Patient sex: M
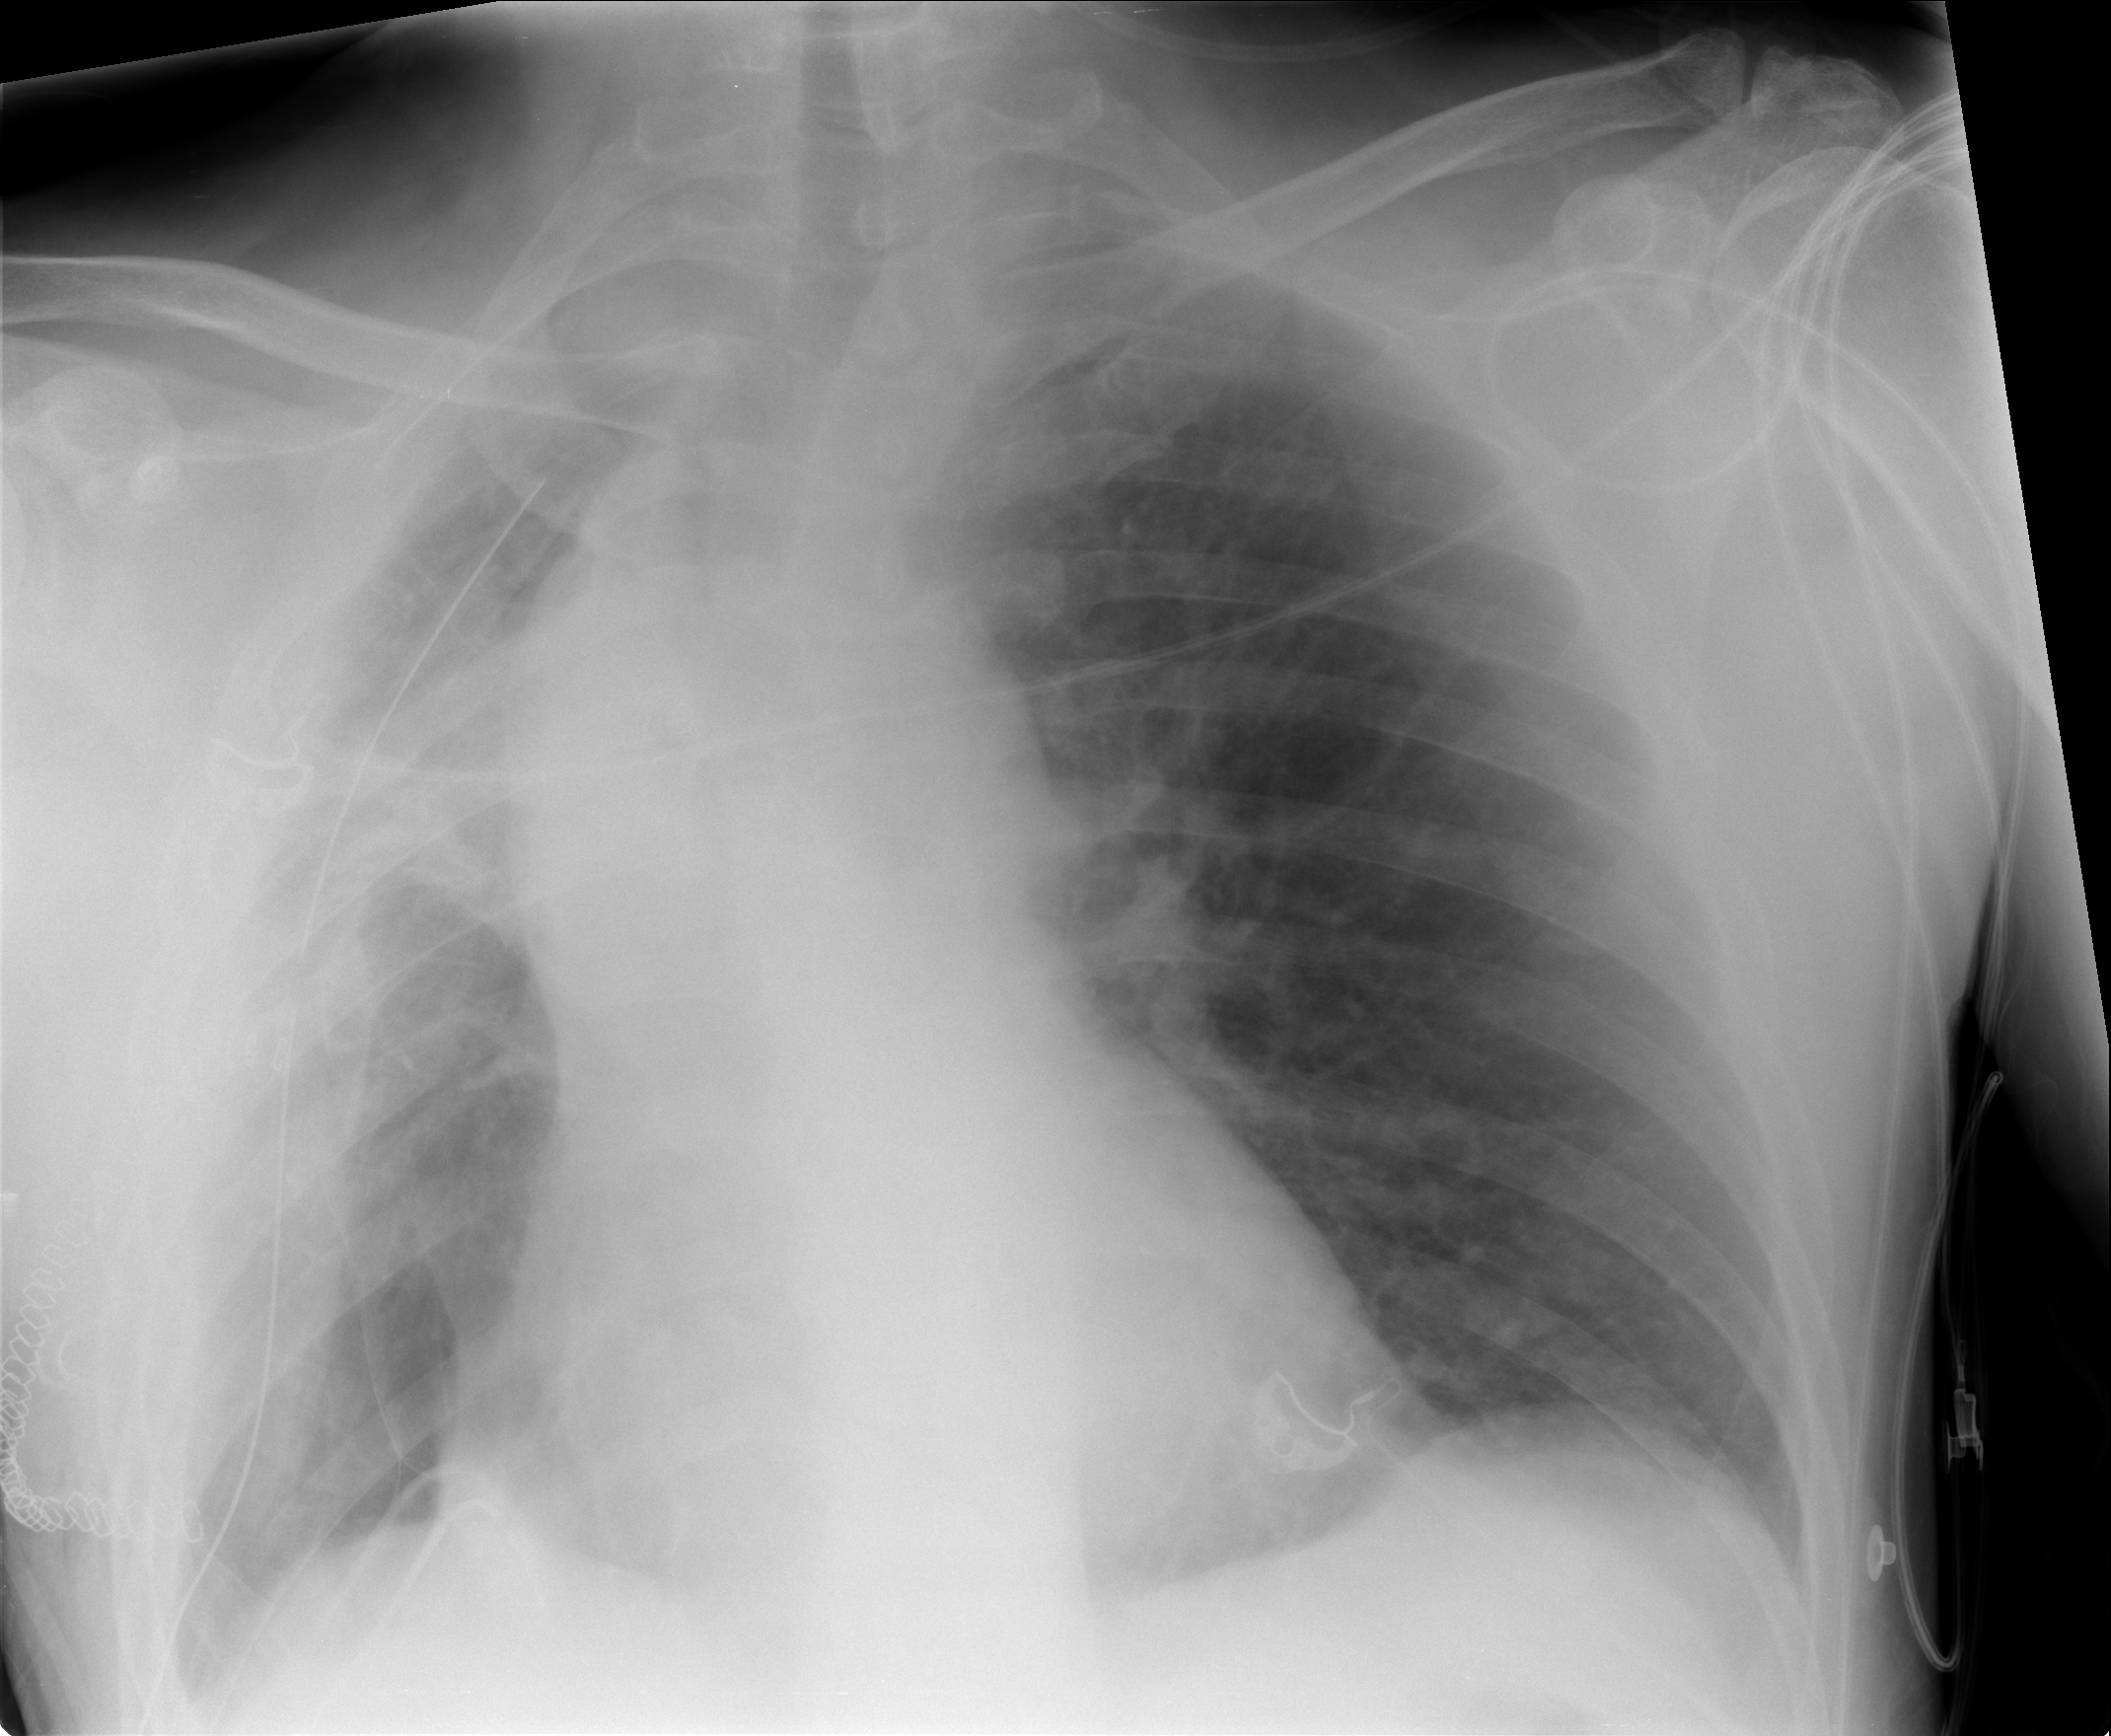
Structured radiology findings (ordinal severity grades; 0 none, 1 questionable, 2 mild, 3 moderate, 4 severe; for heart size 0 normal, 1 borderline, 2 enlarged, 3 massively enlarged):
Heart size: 0
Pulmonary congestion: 0
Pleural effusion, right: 2
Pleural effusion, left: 0
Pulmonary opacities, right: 1
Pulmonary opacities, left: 0
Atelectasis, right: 2
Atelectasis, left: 0